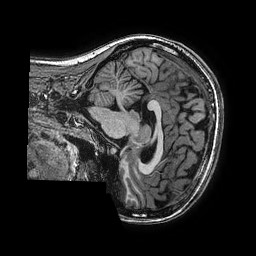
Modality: T1w
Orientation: sagittal
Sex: female
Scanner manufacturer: ge
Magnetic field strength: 3 T
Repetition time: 0.0077 s
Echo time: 0.003436 s